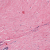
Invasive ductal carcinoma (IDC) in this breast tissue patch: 1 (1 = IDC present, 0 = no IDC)